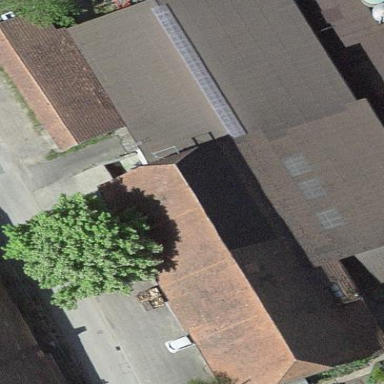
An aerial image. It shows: Farm building.